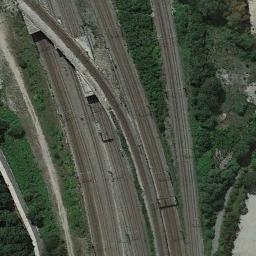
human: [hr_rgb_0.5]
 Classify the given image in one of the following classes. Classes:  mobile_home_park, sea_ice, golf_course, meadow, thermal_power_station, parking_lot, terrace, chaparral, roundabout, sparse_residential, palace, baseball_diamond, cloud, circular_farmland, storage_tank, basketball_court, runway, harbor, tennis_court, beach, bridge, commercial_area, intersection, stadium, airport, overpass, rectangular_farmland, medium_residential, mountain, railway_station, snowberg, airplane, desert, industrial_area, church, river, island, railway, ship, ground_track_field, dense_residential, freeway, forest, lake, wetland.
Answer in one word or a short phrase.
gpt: railway